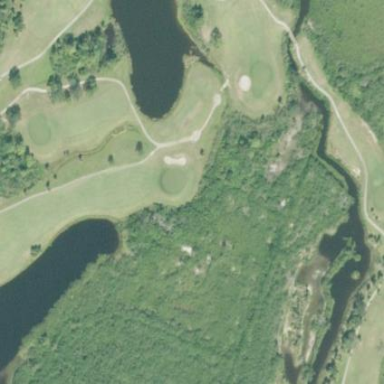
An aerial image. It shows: Scenic view of water hazard on golf course. The natural water feature adds beauty to the landscape.